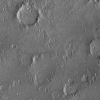
Atmospheric dust classification: not_dusty